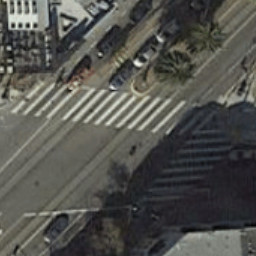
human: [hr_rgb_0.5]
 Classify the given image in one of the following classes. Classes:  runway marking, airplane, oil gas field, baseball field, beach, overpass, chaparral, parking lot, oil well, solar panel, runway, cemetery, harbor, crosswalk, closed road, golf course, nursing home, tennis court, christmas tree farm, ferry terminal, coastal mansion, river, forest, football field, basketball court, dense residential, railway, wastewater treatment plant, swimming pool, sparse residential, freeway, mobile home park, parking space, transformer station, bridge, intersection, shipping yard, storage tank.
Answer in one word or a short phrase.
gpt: crosswalk